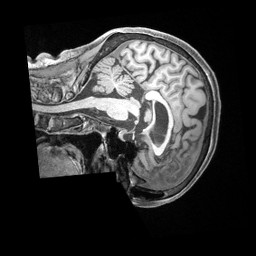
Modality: T1w
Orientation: sagittal
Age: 67
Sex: female
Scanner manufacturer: siemens
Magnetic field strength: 3 T
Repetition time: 2.5 s
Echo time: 0.00222 s